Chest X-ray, PA view. Patient: 42 years old, sex M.
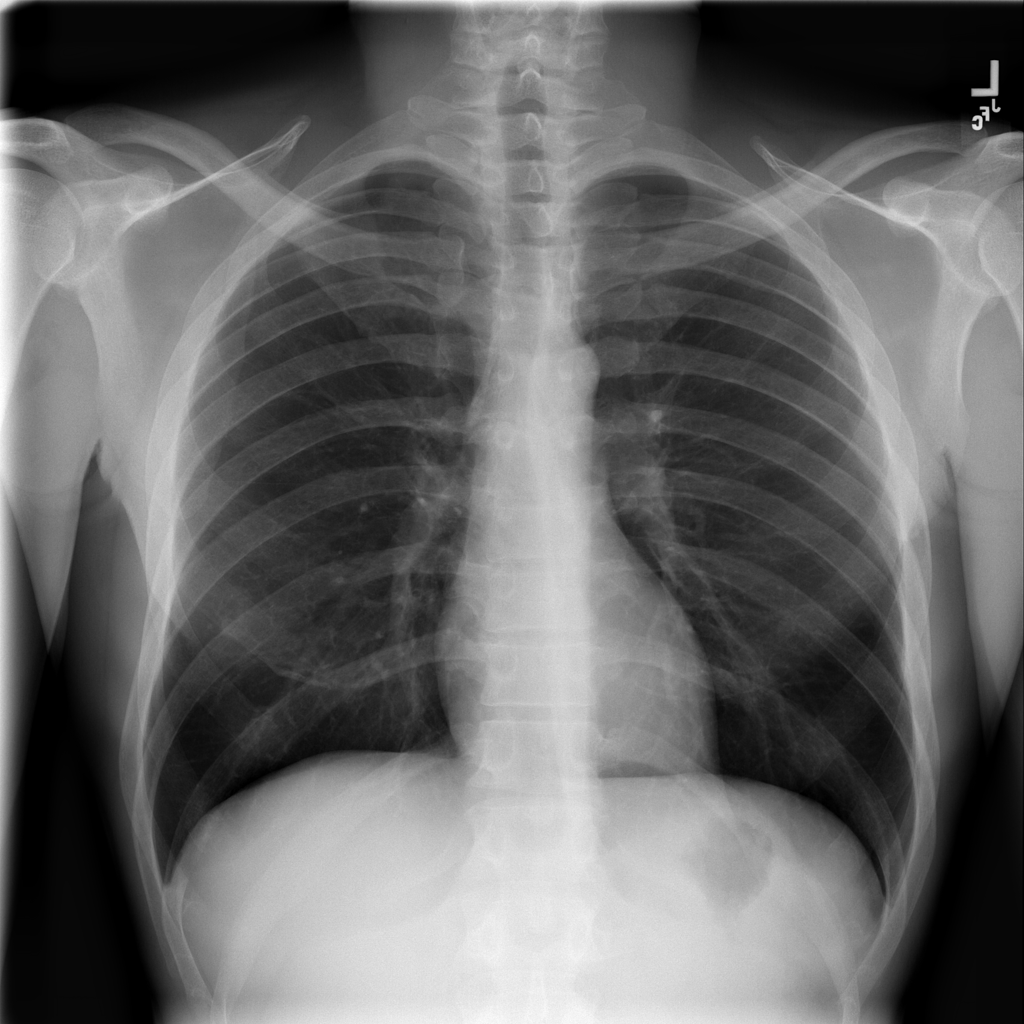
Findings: No Finding